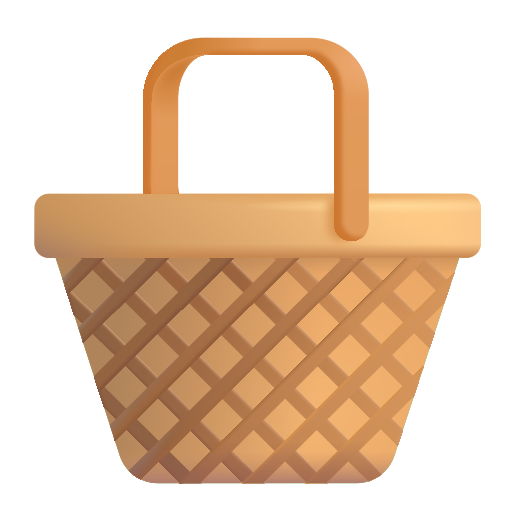
basket color